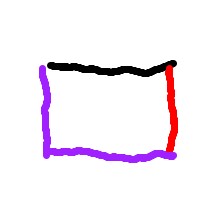
Shape: rectangle